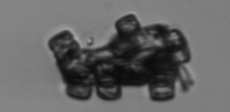
Label: Delphineis